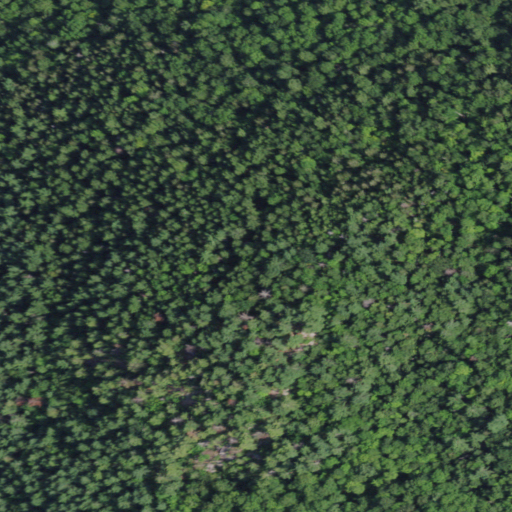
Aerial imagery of mountain in New York named Carey Hill containing evergreen forest, mixed forest, and deciduous forest